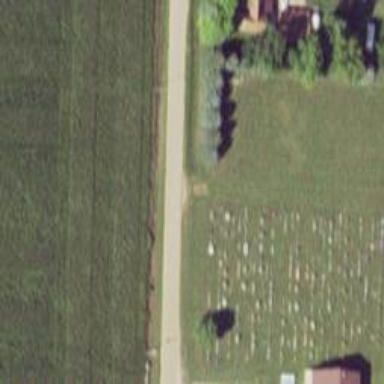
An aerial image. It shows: Graveyard.